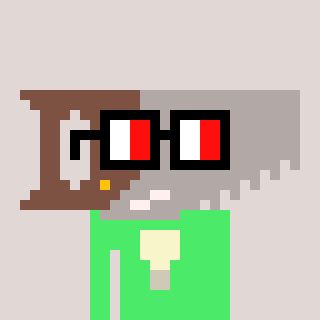
a pixel art character with square glasses with black frames and red eyes, a saw-shaped head and a teal-colored body on a warm background